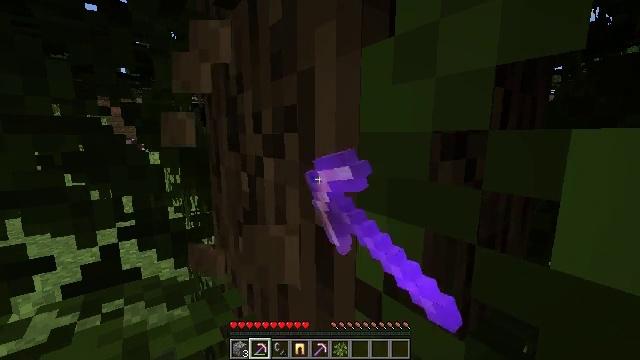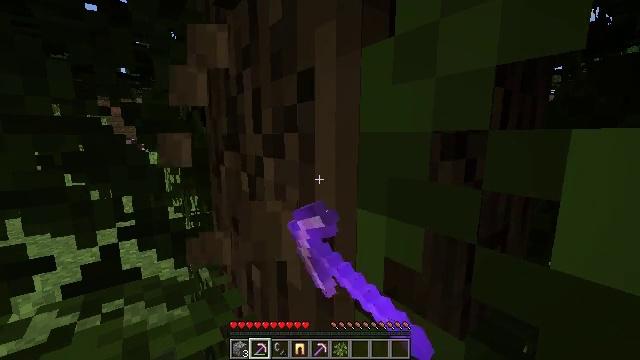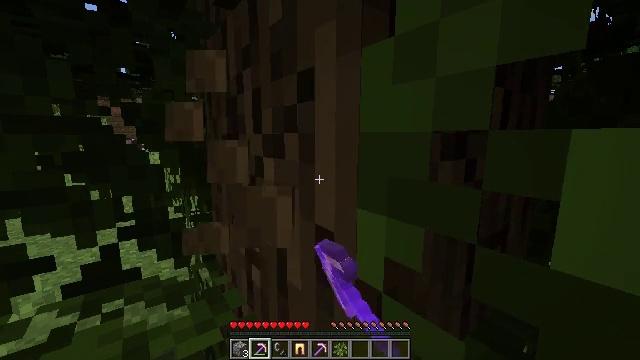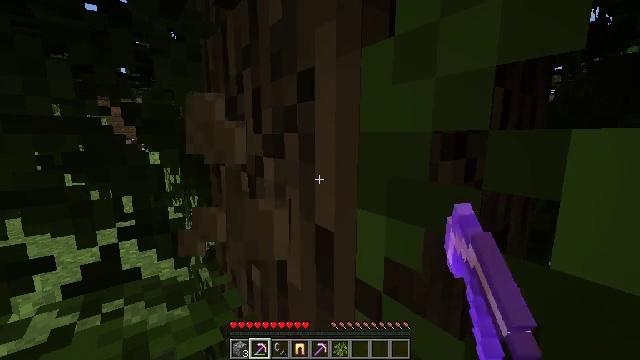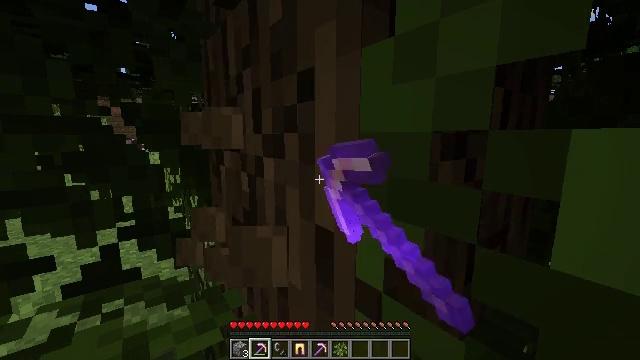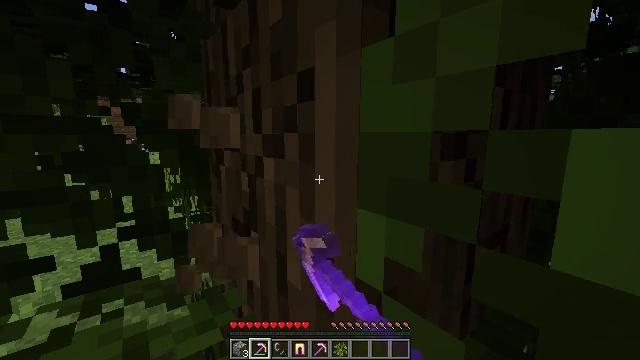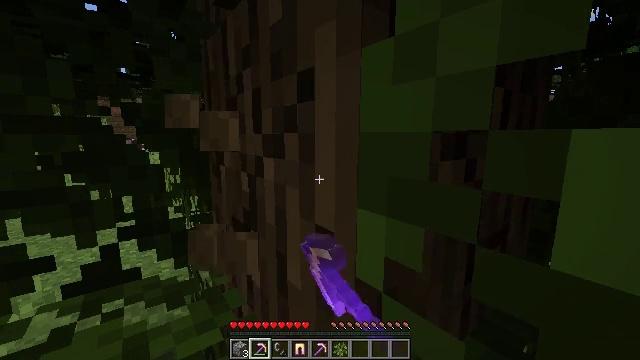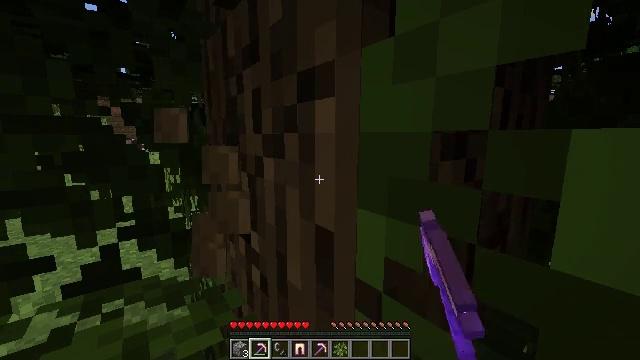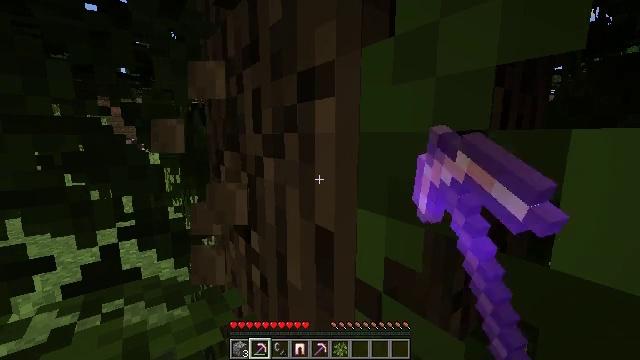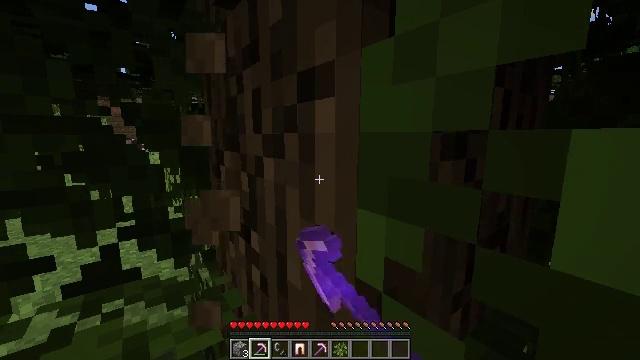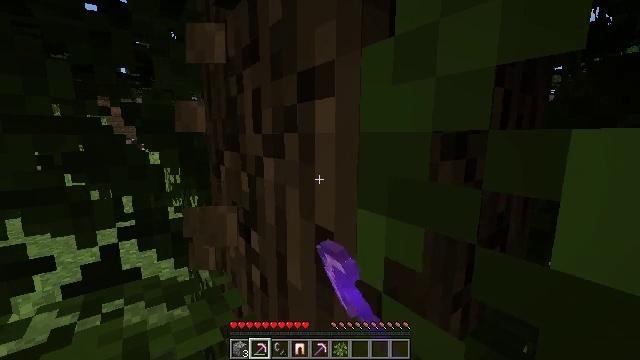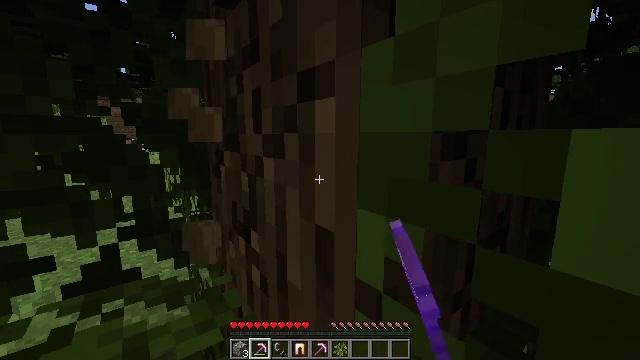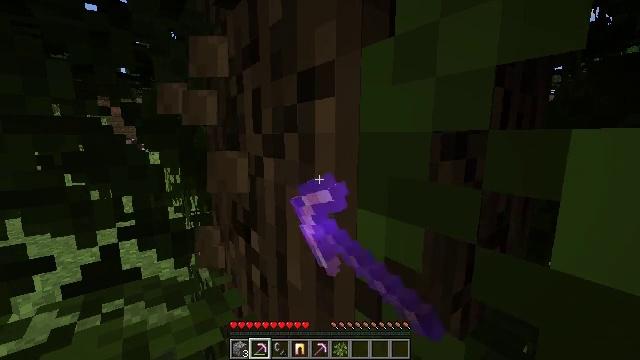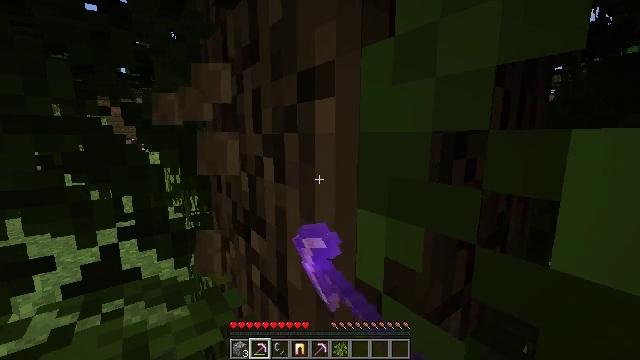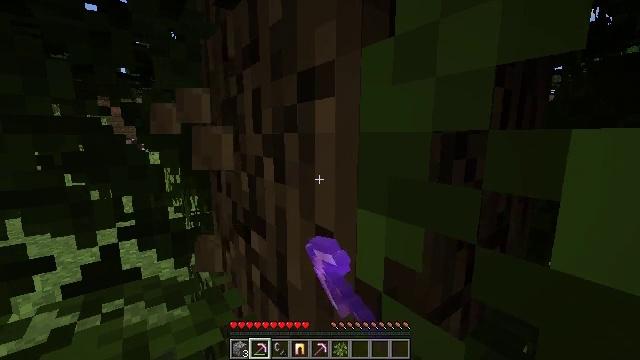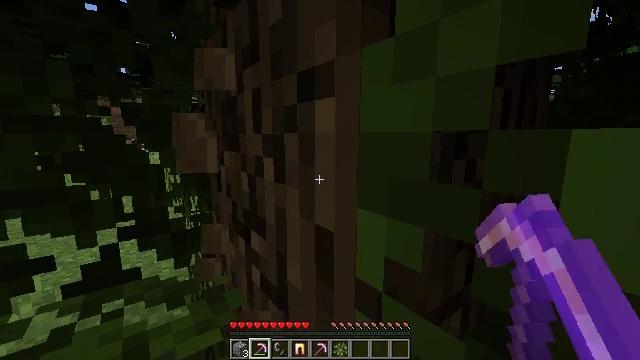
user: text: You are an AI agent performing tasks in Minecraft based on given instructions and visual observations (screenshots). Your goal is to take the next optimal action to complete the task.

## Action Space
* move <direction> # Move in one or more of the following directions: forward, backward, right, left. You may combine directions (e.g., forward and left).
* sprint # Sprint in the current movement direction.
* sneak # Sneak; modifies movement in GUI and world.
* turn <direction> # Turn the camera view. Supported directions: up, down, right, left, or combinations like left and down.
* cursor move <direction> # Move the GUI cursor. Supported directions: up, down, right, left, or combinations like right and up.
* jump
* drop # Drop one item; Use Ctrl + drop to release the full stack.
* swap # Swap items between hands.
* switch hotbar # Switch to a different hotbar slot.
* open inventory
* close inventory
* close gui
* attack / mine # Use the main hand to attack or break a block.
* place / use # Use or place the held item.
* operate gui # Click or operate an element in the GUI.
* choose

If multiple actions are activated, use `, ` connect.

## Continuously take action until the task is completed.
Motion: motion action
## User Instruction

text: Chop down the oak log.
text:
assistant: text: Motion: attack / mine
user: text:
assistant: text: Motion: attack / mine
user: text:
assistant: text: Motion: attack / mine
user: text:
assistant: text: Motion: attack / mine
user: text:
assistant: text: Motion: attack / mine
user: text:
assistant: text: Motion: attack / mine
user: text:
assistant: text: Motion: attack / mine
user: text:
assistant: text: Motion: attack / mine
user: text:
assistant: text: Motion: attack / mine
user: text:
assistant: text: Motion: attack / mine
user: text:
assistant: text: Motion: attack / mine
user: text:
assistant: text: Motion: attack / mine
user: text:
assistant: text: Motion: attack / mine
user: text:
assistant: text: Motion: attack / mine
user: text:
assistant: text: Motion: attack / mine
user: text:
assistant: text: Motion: attack / mine
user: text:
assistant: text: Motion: attack / mine
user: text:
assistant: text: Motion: attack / mine
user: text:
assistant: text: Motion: attack / mine
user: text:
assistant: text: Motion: attack / mine
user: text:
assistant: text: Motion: attack / mine
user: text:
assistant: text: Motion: attack / mine
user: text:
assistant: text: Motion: attack / mine
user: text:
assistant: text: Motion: attack / mine
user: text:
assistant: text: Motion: attack / mine
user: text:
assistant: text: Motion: attack / mine
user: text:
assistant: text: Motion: attack / mine
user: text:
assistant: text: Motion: attack / mine
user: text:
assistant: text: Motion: attack / mine
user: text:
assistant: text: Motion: attack / mine